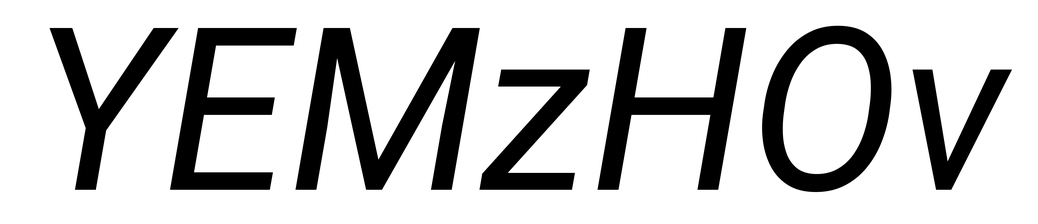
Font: Roboto-Italic_Italic